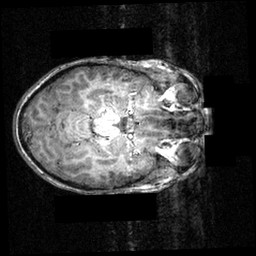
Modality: T1w
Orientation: axial
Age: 12
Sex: female
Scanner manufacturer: siemens
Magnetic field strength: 3.951 T
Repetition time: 1.5 s
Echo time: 0.00335 s